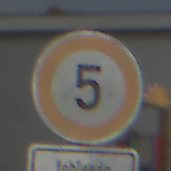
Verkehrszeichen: Geschwindigkeit5
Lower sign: HinweiseAufGefahrenDurchVerbaleAngabe7
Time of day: MorningAfternoon
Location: Outdoor (Suburban)
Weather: PartlyCloudy
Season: NotSpecified
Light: Natural